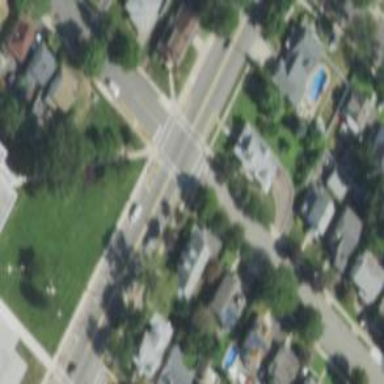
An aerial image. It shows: Stop road.